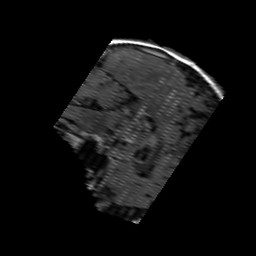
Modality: FLAIR
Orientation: sagittal
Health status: ill
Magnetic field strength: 3 T